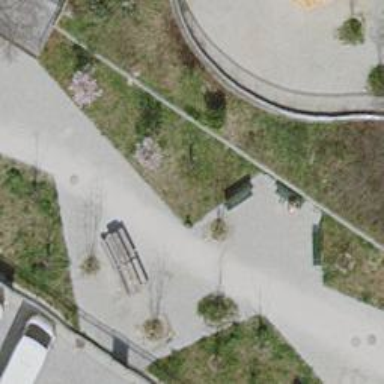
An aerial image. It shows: Bench for seating.